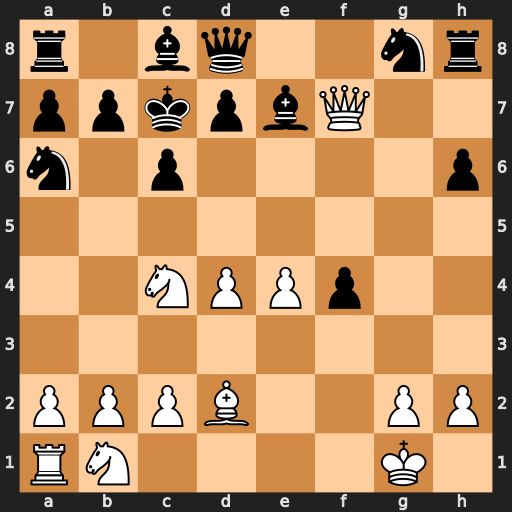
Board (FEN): r1bq2nr/ppkpbQ2/n1p4p/8/2NPPp2/8/PPPB2PP/RN4K1
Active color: w
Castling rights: -
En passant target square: -
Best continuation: Bxf4+ d6 Bxd6+ Qxd6 Nxd6